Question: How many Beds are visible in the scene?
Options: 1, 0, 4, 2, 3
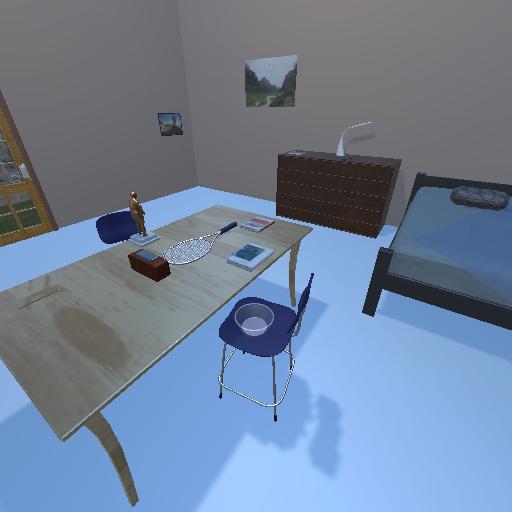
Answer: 1